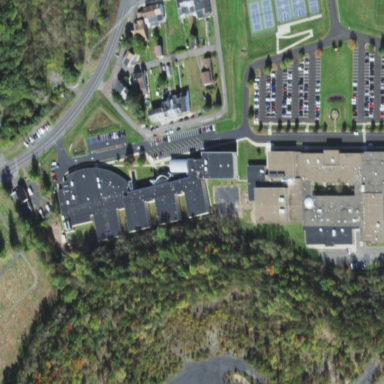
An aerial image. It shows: School building.